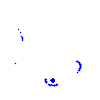
Particle: proton